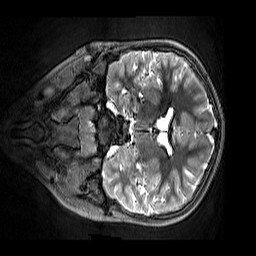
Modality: T2w
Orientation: coronal
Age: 10
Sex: female
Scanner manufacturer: siemens
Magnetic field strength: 3 T
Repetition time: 3.2 s
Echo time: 0.408 s